Question: When I try to added the device UDID In the developer account loader has come for 30 min and got hang. When I logged in back to developer account device was added in the list.
I have added the device to Provisioning Profiles but unable to install the app in iPhone. Please help me to resolve the issue.

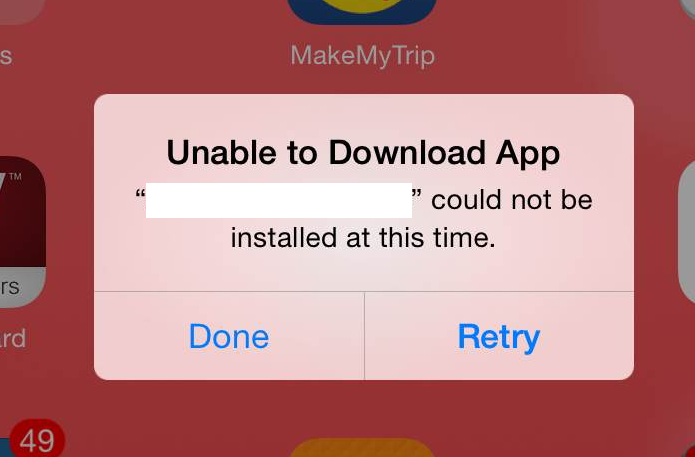
Answer: Are sure that you used correct mobile provisioning profile? Maybe you added UDID in portal but used old provision for the new build?
To check it you can:
1. unzip .ipa-file you are trying to install
2. After this open package with content of app
3. Open file embeded.mobileprovision
4. Check if UDID of your device is listed inside this file (using text search)
If it is missed then you should rebuild your app using new provision profile from Developer Portal.